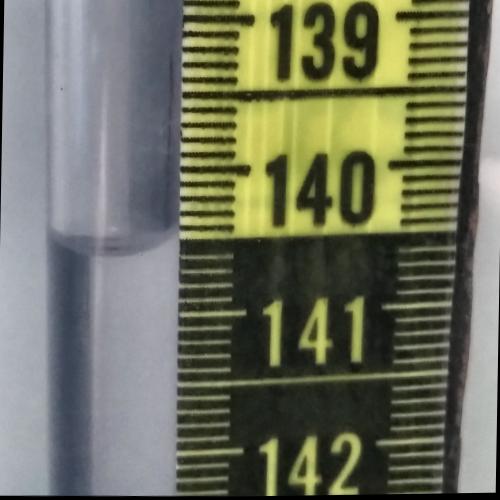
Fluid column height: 140.5 cm